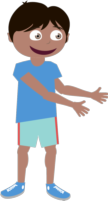
smile boy